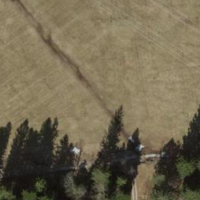
EUNIS habitat code: 24
Species observed at this site:
Equisetum sylvaticum
Caltha palustris